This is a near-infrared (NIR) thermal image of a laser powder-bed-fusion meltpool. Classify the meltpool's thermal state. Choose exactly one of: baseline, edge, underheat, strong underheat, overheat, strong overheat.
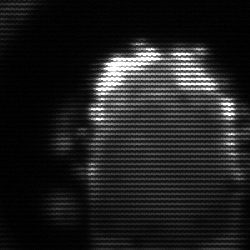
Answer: baseline